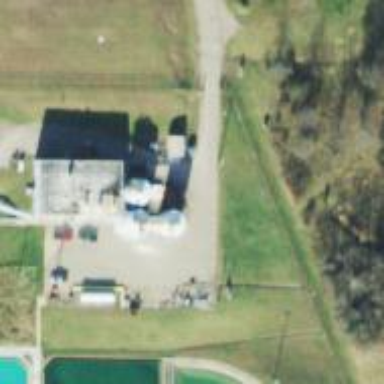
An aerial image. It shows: Storage tank with man-made structure.